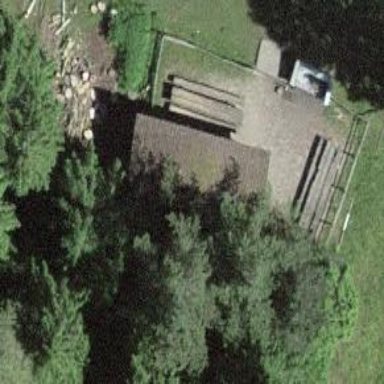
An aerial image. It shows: Picnic shelter provides comfortable rest area.